Field crop: maize
Growth stage: 2
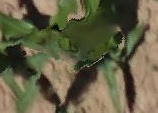
Species: maize